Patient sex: F
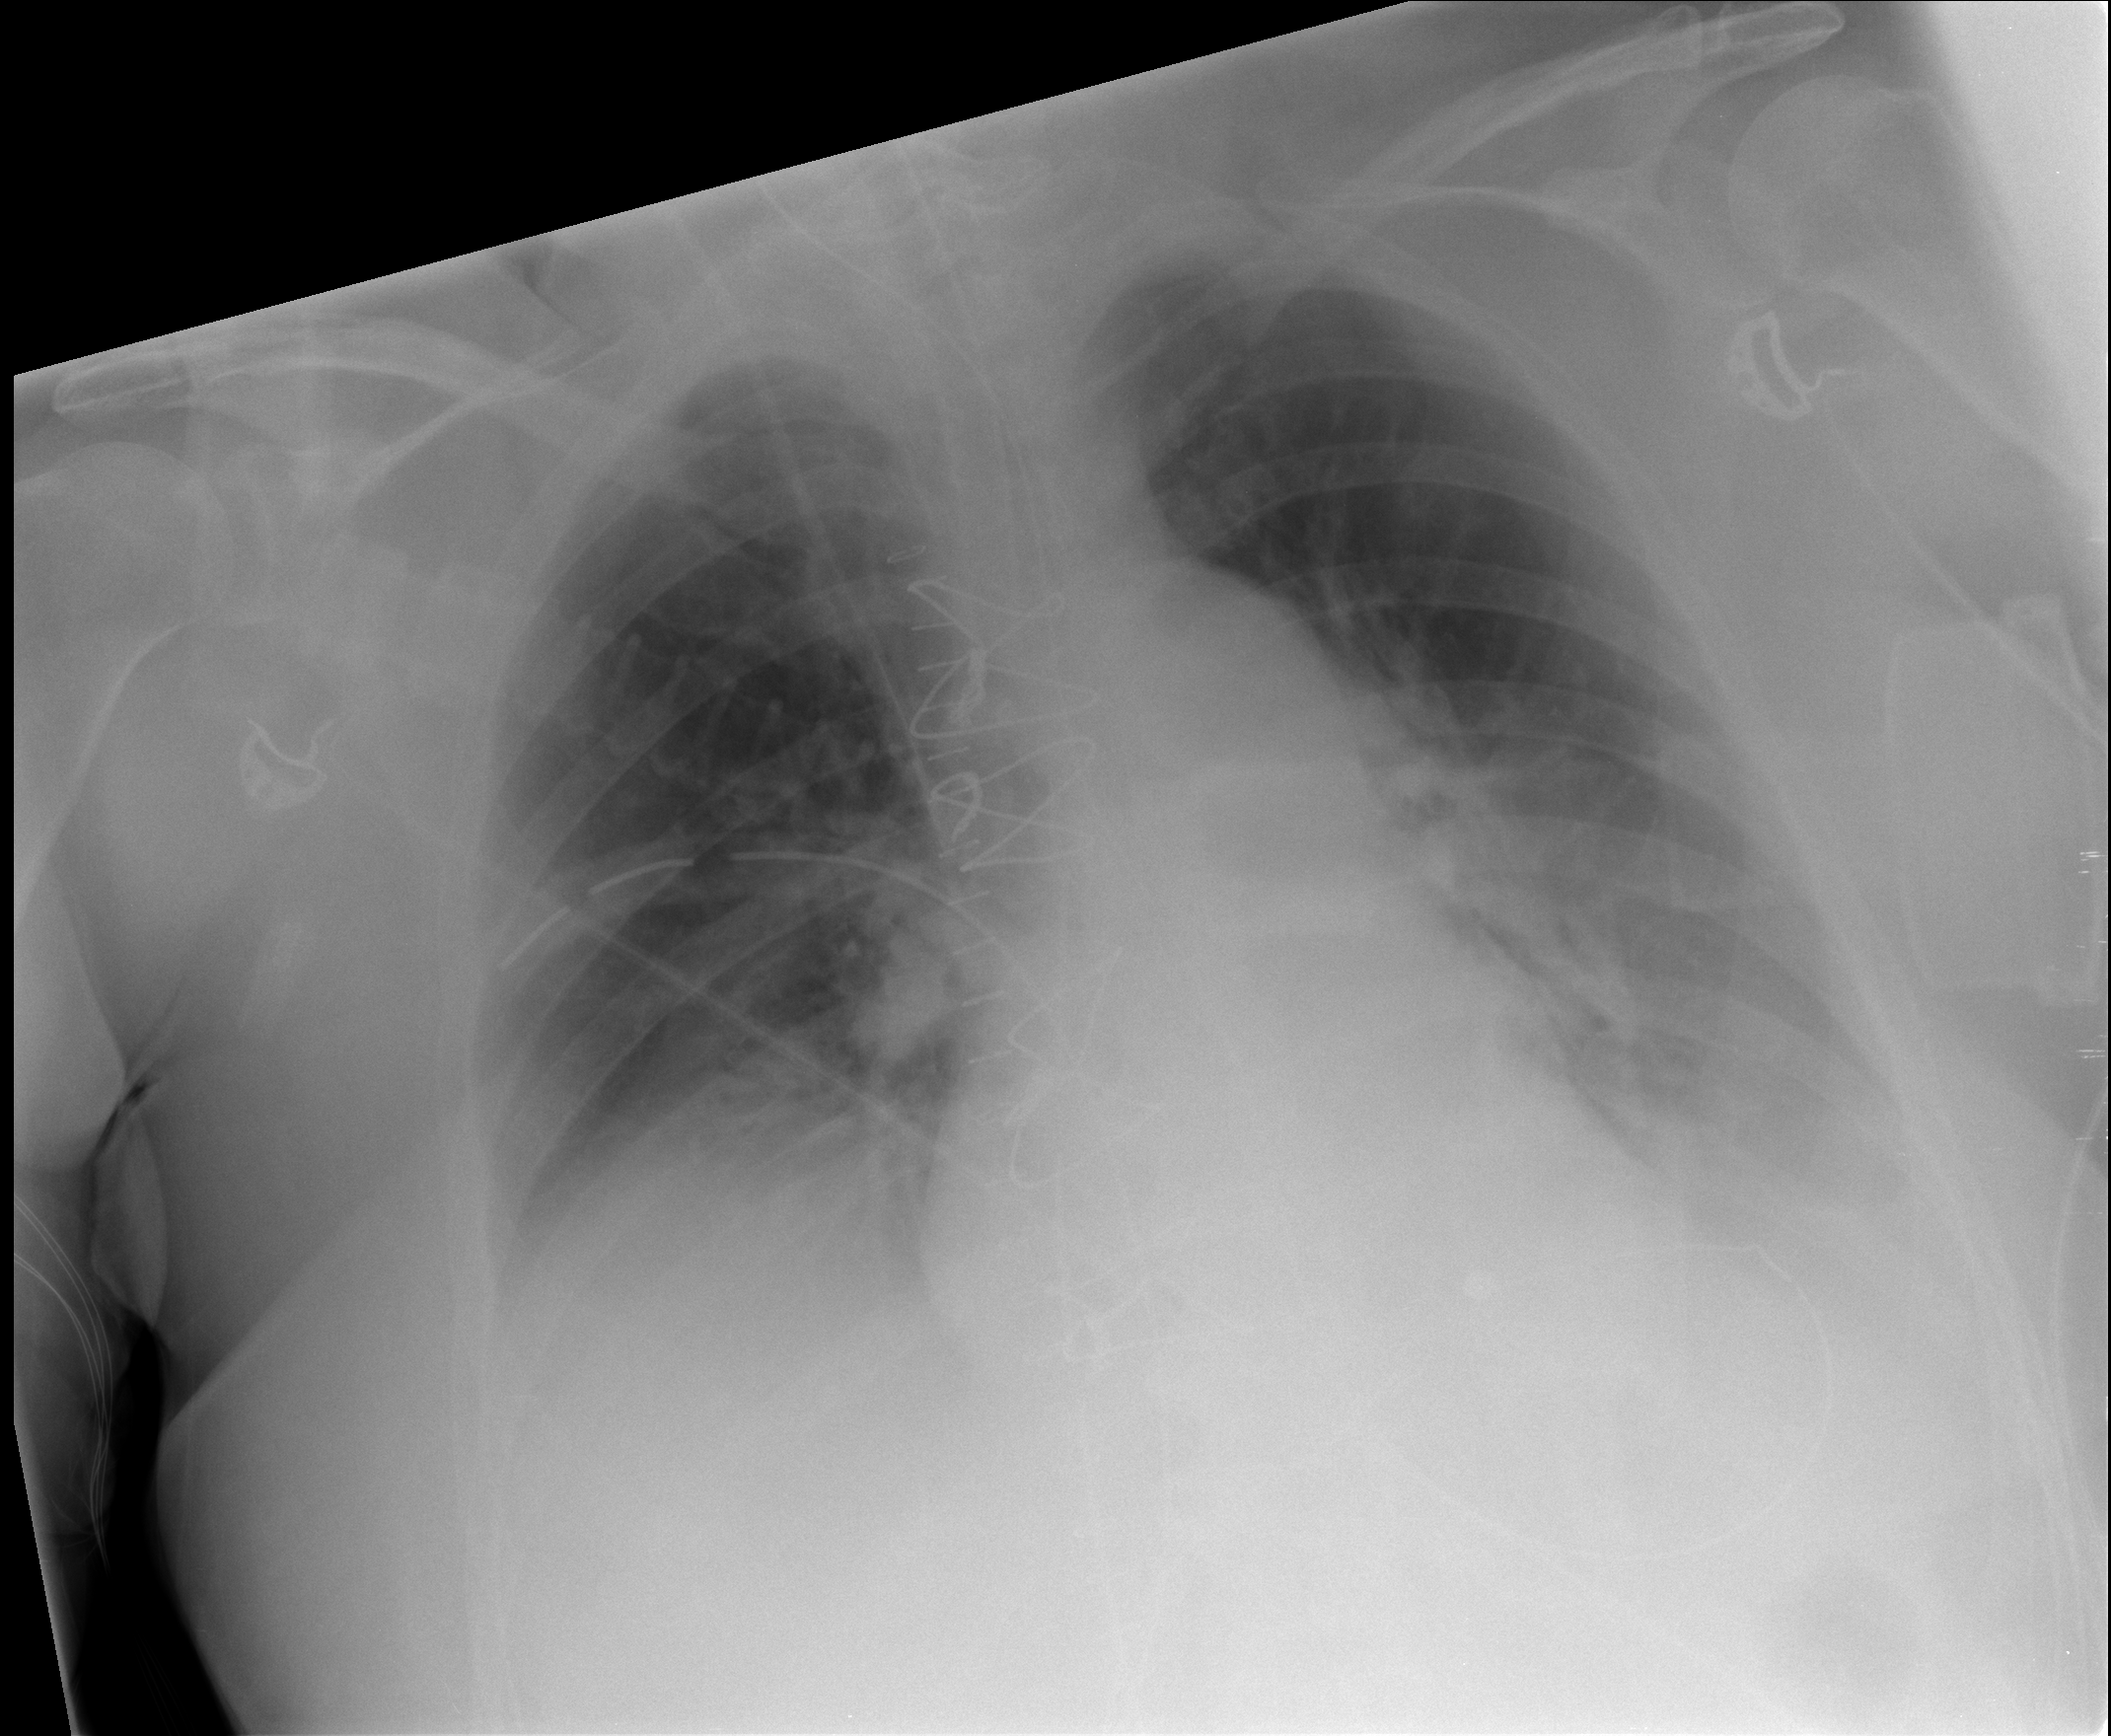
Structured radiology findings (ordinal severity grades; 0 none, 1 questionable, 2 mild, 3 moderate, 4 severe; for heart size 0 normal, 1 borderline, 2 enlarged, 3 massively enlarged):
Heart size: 1
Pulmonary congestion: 2
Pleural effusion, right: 2
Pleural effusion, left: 2
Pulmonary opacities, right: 1
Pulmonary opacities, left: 0
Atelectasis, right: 3
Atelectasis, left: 3